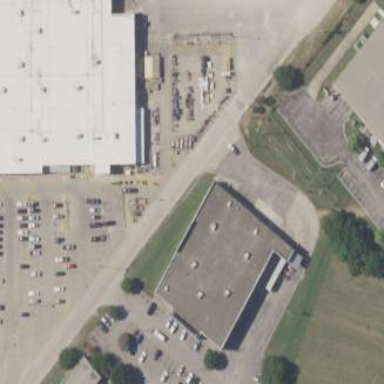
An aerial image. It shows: Building.